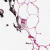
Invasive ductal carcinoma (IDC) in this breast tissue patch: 0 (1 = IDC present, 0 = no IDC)